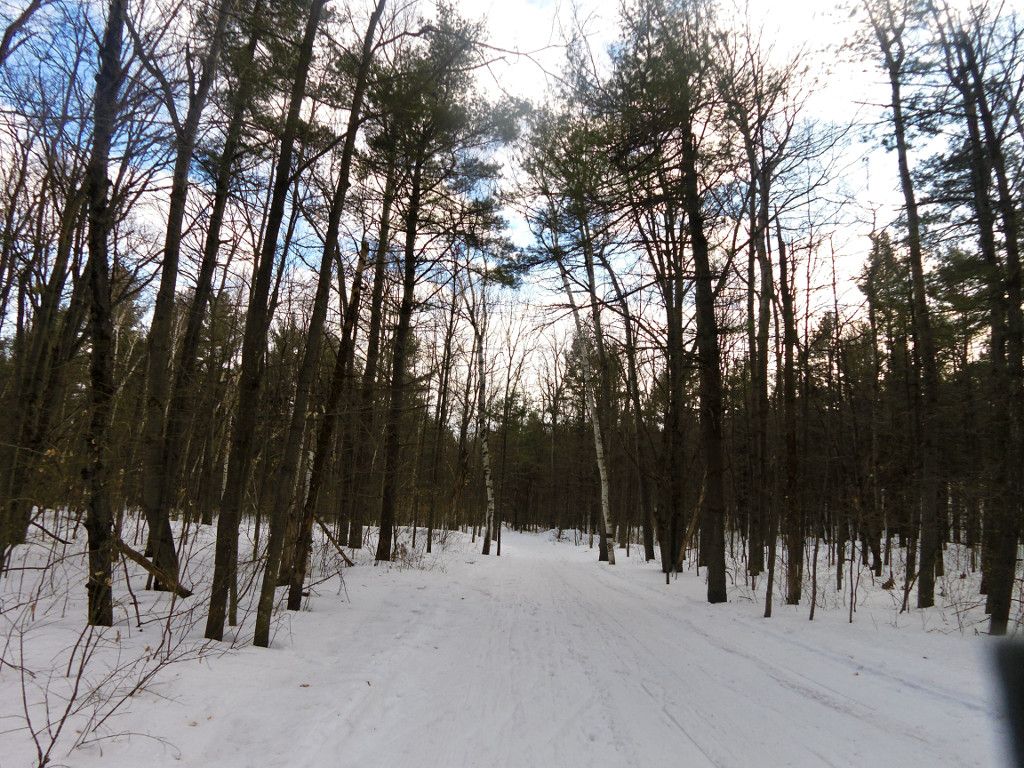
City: ottawa-gatineau